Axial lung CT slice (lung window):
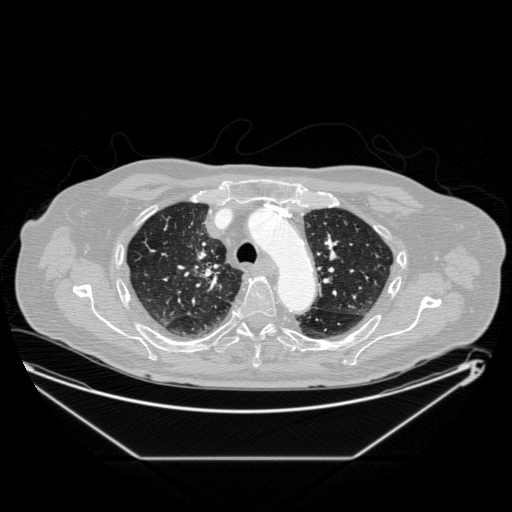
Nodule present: no